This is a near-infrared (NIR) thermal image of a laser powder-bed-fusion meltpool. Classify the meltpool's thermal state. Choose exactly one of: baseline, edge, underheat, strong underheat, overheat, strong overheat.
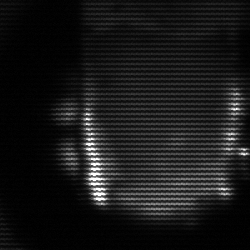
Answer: baseline